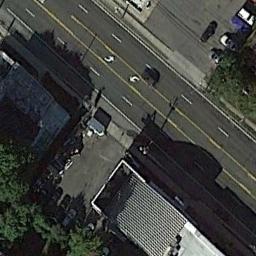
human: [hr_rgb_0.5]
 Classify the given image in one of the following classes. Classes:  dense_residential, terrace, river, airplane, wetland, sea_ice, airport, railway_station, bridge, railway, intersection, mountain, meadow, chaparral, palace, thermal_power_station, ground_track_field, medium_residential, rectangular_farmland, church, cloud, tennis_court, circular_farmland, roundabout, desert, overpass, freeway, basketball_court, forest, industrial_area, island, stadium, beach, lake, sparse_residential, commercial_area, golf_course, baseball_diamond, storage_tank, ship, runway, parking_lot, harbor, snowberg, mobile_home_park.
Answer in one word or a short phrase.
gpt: freeway